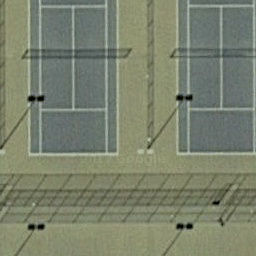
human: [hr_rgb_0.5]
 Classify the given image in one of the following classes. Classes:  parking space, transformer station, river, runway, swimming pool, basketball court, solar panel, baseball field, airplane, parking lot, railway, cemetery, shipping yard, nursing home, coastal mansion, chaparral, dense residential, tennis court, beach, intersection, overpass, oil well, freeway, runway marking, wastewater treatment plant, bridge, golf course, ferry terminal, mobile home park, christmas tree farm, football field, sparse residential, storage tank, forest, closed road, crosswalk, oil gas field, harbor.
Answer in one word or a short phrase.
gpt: tennis court